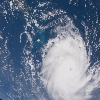
Label: cloud